Aerial crown-view tile of a tropical tree (Barro Colorado Island, Panama), acquired 20250124:
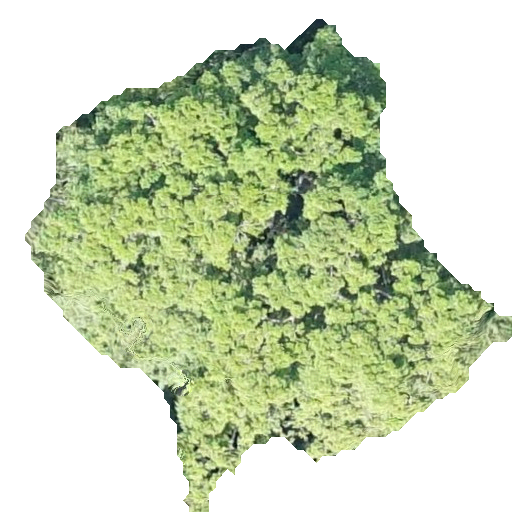
Species: Brosimum alicastrum
GBIF accepted scientific name: Brosimum alicastrum
Crown area: 198.115 m²